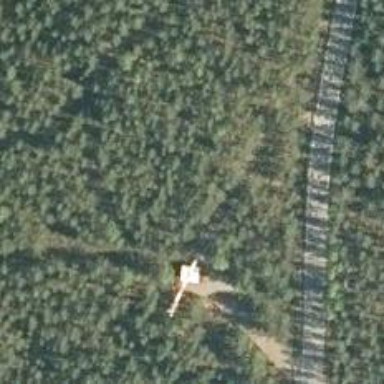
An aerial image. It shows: Mast tower used for communication.